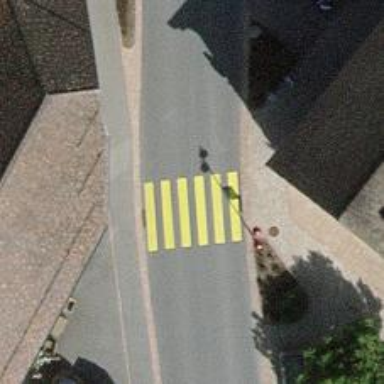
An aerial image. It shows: Marked crossing on the road.